Question: I am displaing some data in a repeater using the following -
'''
BindingSource bindingSource5 = new BindingSource();
bindingSource5.DataSource = BookingManager.GetBookingDaysForDayWithBookingFields(DateTime.Now.AddDays(+4));
lbSchoolFri.DataBindings.Add("Text", bindingSource5, "SchoolName");
lbTeacherFri.DataBindings.Add("Text", bindingSource5, "FullName");
lbDurationFri.DataBindings.Add("Text", bindingSource5, "BookingDayDuration");
lbYear.DataBindings.Add("Text", bindingSource5, "Year");
cbSchoolFri.DataBindings.Add("Checked", bindingSource5, "SchoolContacted");
cbTeacherFri.DataBindings.Add("Checked", bindingSource5, "TeacherContacted");
cbEmailFri.DataBindings.Add("Checked", bindingSource5, "LetterSent");
dataRepeater5.DataSource = bindingSource5;
'''
If cbSchoolFriday is checked, I want to change the back colour of the Picture Box pbFriday to red. How can I do this?
Screenshot -

Thanks
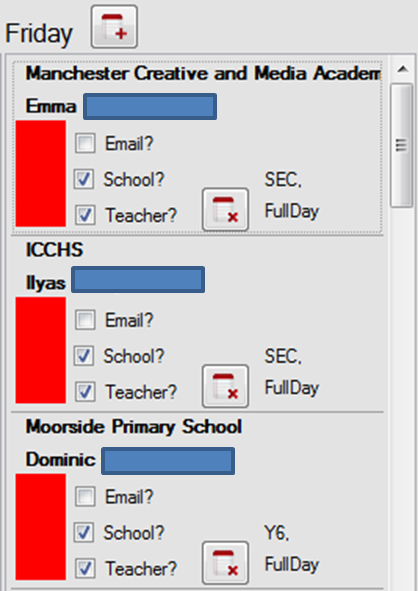
Answer: I have managed to resolve this. It appears the dataRepeater has a DrawItem event. Within here, I put the following code -
'''
private void dataRepeater1_DrawItem(object sender, Microsoft.VisualBasic.PowerPacks.DataRepeaterItemEventArgs e)
{
CheckBox cbSchoolMon = e.DataRepeaterItem.Controls["cbSchoolMon"] as CheckBox;
Label lbTeacherIDMon = e.DataRepeaterItem.Controls["lbTeacherIDMon"] as Label;
PictureBox pbMon = e.DataRepeaterItem.Controls["pbMon"] as PictureBox;
if (cbSchool.Checked)
{
pbMon.BackColor = Color.Red;
}
else
{
pbMon.BackColor = Color.Yellow;
}
}
'''
Thanks for your help.